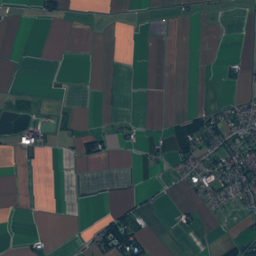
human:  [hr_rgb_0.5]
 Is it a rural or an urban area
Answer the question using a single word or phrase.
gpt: urban

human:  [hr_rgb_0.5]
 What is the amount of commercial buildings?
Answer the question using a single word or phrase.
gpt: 13

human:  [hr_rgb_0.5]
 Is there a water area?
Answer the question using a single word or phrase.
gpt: yes

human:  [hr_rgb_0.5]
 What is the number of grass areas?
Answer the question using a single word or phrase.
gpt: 185

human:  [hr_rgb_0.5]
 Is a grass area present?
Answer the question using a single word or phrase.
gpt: yes

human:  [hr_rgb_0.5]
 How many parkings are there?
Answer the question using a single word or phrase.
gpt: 21

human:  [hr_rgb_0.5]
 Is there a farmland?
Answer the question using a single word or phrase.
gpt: yes

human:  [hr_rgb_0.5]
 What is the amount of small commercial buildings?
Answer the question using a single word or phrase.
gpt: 11

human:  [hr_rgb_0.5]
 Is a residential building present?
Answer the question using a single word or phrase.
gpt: yes

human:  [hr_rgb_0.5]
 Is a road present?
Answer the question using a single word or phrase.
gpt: yes

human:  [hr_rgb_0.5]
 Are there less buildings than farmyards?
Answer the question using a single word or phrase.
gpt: no

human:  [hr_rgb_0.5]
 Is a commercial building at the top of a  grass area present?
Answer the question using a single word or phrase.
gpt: yes

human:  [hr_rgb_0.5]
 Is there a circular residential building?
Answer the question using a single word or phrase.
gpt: yes

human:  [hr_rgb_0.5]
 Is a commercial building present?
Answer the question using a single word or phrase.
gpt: yes

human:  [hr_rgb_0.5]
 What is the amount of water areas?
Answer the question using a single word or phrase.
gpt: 65

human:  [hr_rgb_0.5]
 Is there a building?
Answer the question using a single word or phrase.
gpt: yes

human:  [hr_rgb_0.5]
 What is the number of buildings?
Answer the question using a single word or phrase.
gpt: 1189

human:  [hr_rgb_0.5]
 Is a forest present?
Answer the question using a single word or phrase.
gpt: yes

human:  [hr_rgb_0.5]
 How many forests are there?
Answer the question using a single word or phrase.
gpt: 90

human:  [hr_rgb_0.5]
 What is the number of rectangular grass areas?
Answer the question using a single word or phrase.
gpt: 31

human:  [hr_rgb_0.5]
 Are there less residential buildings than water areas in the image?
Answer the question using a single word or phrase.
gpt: no

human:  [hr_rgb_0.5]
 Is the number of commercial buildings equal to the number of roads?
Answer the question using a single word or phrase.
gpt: no

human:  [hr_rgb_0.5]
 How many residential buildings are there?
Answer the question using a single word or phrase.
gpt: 1171

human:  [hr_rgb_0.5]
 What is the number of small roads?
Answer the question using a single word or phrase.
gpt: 242

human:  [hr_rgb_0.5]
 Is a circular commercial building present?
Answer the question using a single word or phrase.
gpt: no

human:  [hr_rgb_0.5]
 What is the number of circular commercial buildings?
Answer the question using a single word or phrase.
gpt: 0

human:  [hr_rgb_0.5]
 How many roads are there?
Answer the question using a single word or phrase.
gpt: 242

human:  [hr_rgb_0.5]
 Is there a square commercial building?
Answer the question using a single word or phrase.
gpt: no

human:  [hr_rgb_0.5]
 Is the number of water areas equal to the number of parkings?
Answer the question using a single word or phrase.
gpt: no

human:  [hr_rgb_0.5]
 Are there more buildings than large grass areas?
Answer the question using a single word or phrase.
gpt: yes

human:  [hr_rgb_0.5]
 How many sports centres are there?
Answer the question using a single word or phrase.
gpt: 1

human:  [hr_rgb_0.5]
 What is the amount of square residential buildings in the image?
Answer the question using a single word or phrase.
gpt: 5

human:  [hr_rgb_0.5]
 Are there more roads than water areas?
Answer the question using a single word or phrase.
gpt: yes

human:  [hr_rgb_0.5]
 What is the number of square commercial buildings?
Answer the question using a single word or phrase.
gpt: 0

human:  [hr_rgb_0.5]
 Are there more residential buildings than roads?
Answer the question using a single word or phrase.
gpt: yes

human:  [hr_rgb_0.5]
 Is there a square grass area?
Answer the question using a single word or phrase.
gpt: yes

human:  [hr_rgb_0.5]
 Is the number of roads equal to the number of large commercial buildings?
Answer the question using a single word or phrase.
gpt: no

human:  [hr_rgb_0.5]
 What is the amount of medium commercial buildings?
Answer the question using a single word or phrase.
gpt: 1

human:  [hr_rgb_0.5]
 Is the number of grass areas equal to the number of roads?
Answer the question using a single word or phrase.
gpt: no

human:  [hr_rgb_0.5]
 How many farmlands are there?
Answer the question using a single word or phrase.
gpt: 86

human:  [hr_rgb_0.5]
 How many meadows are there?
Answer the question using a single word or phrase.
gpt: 6

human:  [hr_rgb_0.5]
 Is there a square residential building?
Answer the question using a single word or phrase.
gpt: yes

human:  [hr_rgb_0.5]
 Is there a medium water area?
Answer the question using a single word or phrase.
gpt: yes

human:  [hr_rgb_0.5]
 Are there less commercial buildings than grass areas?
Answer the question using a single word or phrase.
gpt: yes

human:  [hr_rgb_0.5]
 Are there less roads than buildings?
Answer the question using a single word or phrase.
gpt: yes

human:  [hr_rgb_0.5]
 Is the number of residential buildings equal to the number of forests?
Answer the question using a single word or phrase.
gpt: no

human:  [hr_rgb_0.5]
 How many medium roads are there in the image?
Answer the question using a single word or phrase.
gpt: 0

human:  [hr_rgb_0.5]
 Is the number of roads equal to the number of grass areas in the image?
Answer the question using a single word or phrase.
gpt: no

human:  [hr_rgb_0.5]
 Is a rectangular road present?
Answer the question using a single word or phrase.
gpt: no

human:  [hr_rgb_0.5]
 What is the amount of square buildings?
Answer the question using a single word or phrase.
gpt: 5

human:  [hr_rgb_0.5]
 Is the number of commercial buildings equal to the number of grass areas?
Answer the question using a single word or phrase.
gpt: no

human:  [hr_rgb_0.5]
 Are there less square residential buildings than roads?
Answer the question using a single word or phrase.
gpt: yes

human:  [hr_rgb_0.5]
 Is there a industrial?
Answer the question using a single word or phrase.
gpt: yes

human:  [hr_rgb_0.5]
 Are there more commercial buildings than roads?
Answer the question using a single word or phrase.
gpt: no

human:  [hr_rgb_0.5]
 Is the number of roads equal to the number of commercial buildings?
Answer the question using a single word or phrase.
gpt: no

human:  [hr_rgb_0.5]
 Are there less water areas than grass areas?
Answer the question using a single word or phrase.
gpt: yes

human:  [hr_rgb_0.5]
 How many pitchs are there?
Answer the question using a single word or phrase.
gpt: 4

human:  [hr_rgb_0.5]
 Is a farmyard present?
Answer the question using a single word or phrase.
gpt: yes

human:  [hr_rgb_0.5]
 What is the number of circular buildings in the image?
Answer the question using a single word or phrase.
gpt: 5

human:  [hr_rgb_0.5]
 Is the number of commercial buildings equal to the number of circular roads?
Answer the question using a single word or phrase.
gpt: no

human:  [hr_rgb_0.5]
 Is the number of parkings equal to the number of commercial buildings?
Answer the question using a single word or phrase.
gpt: no

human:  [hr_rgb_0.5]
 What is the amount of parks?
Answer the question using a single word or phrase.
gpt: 4

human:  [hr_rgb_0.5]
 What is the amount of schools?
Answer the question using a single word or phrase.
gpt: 2

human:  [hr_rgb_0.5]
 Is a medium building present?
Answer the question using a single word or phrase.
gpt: yes